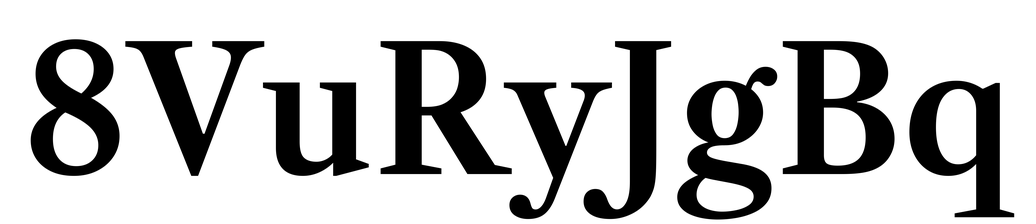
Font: LibreCaslonText_SemiBold